Interaction volume radius: 5 \u00c5
Interaction volume height: 15 \u00c5
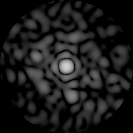
Disorder parameter: 0.8688